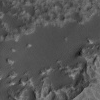
Atmospheric dust classification: not_dusty